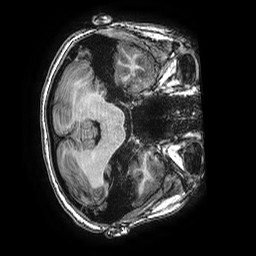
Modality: T1w
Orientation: axial
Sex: female
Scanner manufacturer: ge
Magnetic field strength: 3 T
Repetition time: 0.0077 s
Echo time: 0.003436 s